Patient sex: F
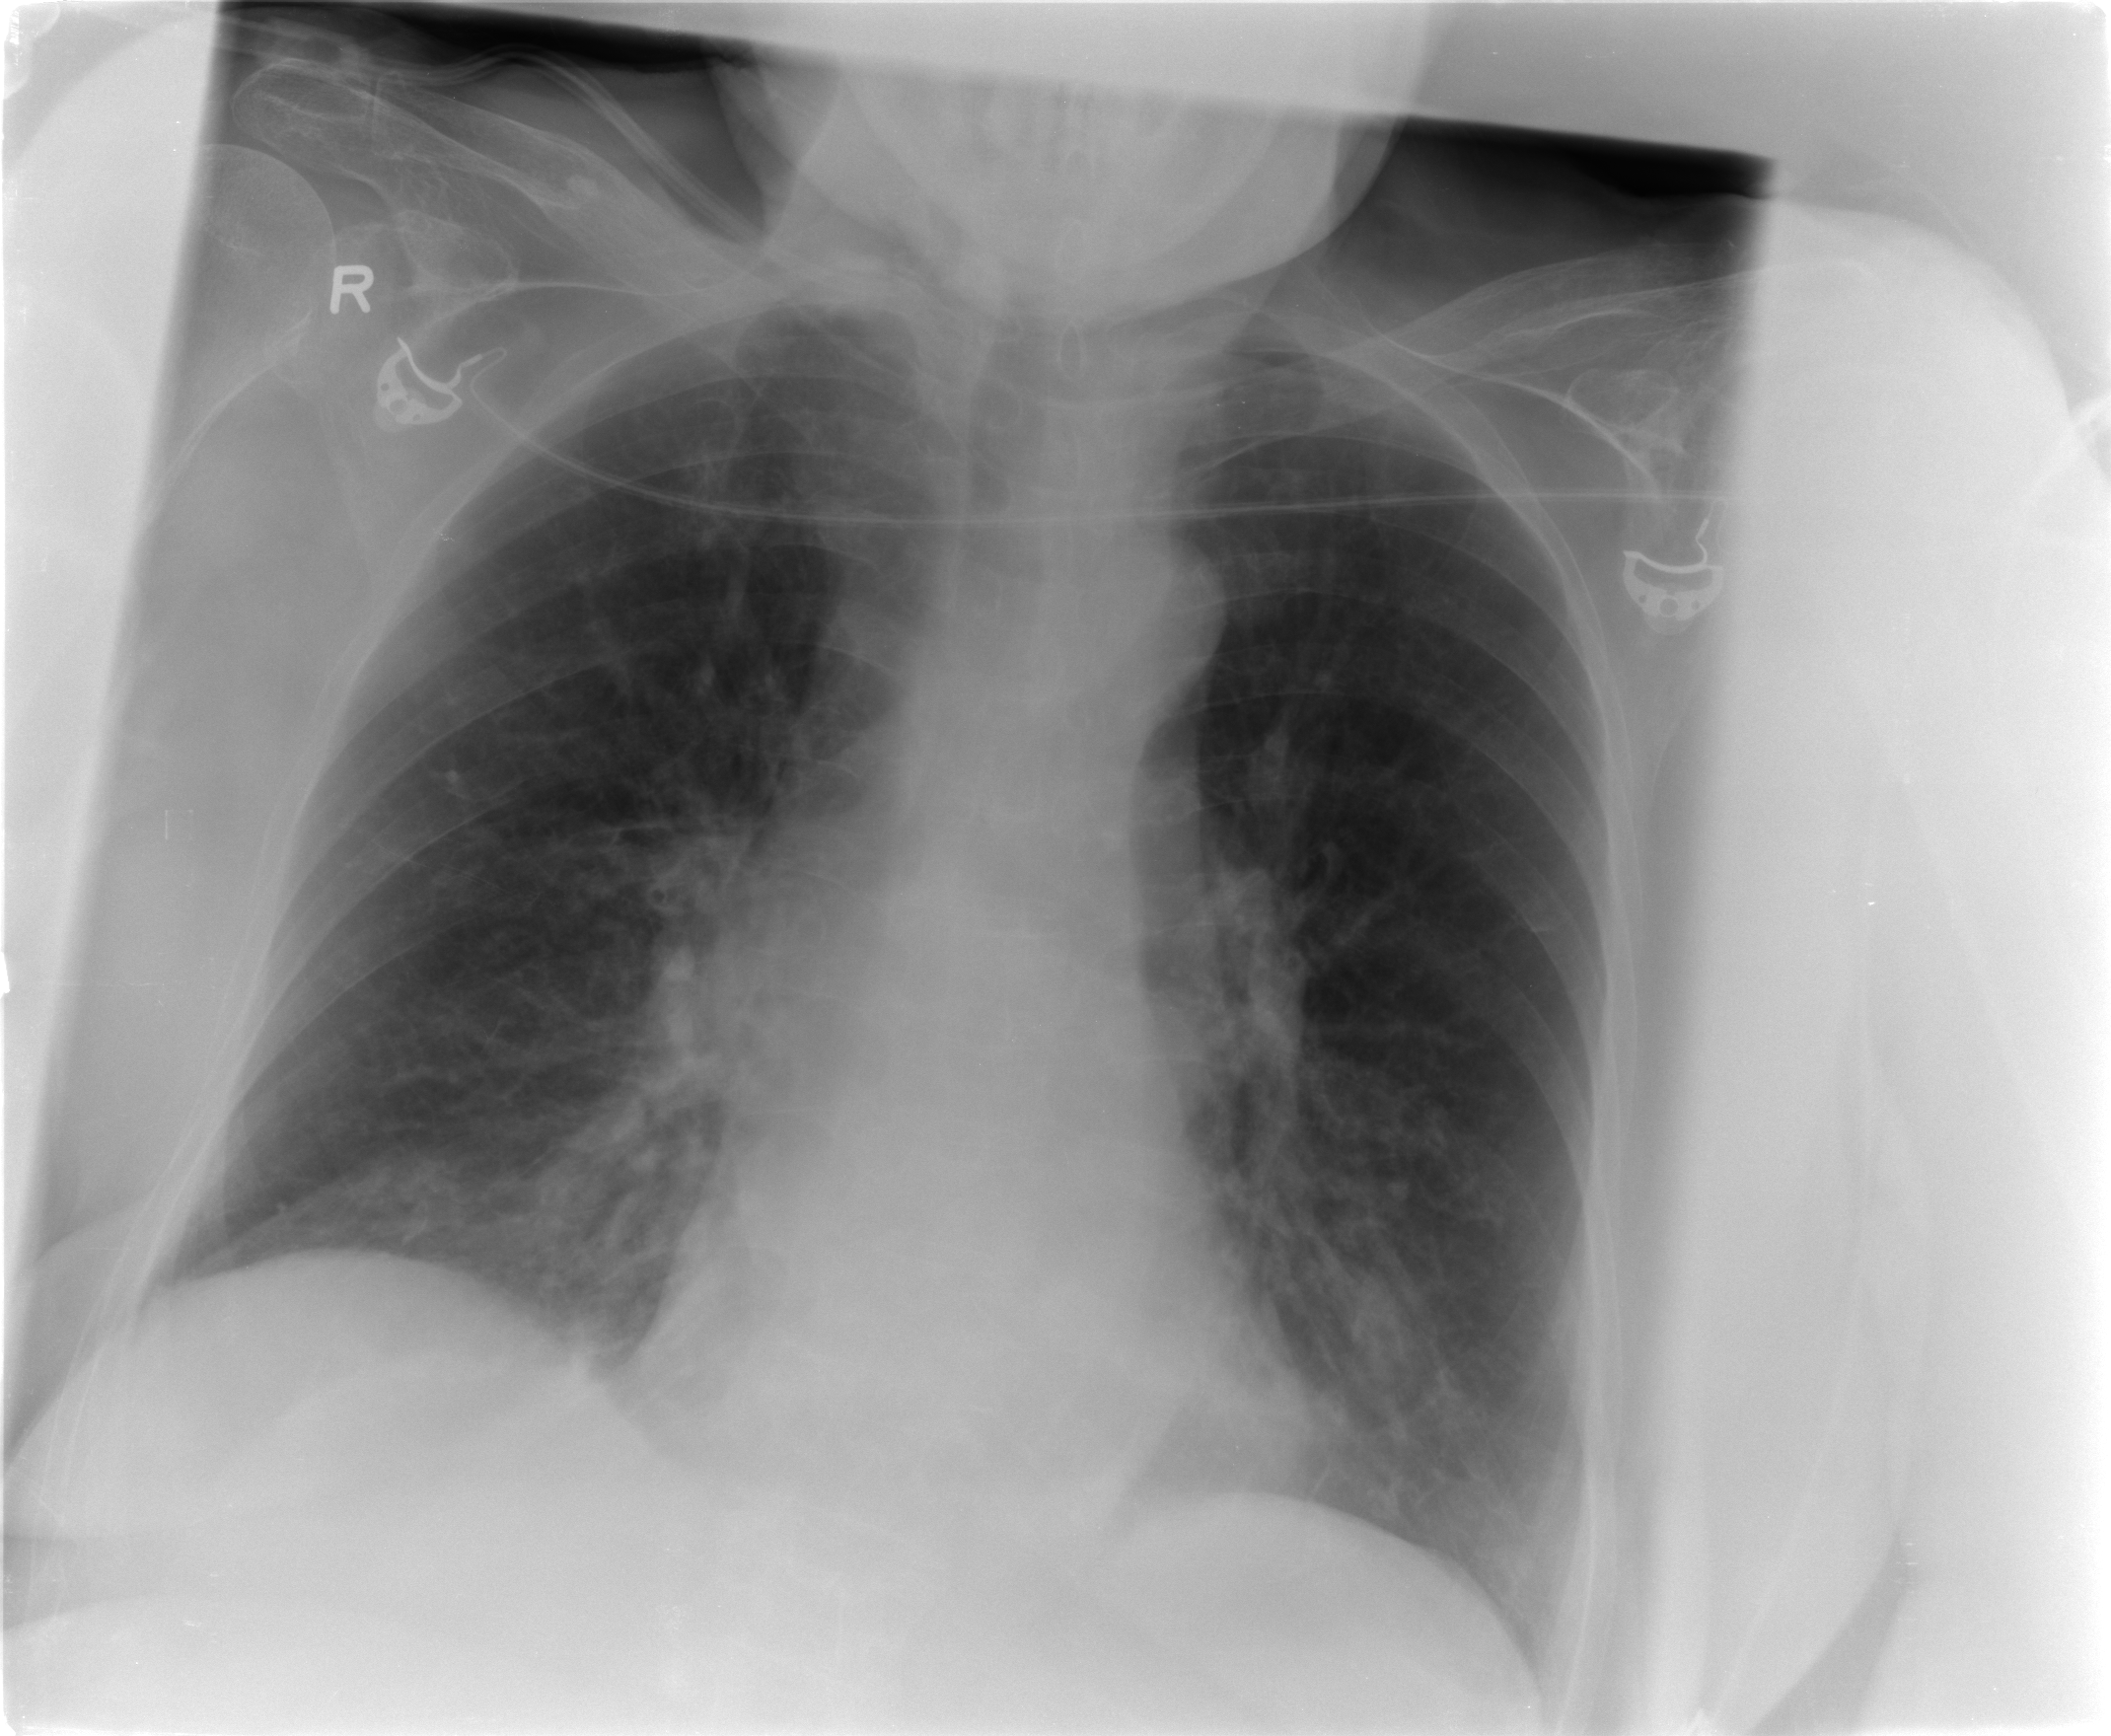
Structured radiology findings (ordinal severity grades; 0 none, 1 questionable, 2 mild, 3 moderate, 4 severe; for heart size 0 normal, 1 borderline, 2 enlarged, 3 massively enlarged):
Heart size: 0
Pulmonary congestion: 0
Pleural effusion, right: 1
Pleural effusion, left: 1
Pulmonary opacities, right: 0
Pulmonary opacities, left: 0
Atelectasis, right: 2
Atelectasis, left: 2